Question: This screen was captured from Gmail app for android. The popup looks pretty cool with images and all. Any ideas on how this was made?

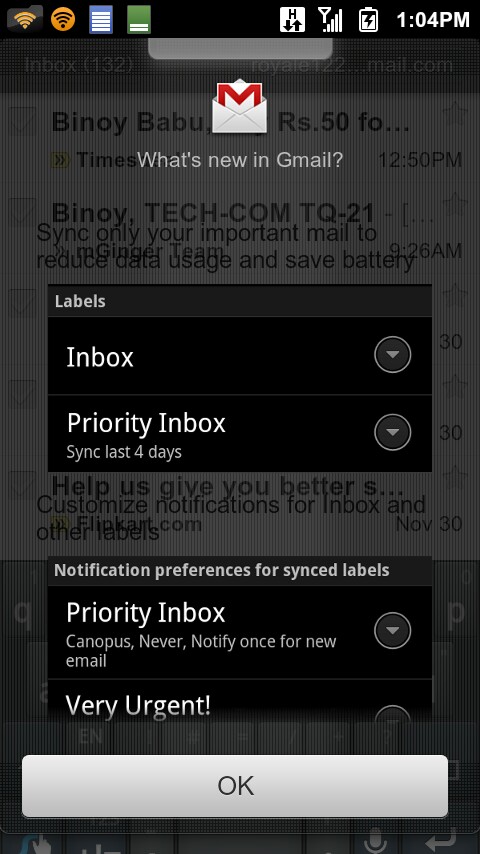
Answer: This is done with a custom dialog, it is actually quite easy to achieve. Just create a layout for a normal Activity and pass it to the Dialog builder.
For more information, check <URL> out